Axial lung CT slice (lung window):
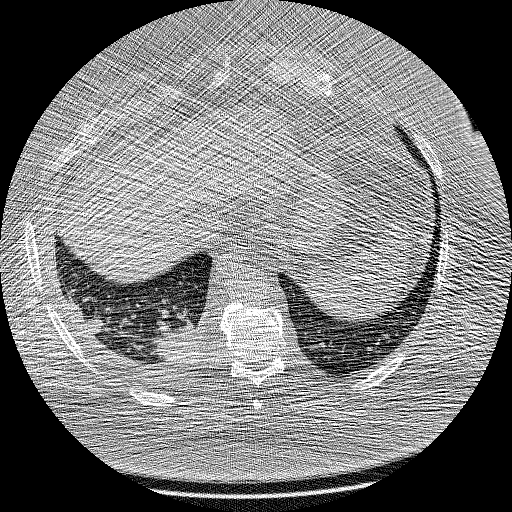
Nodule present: no